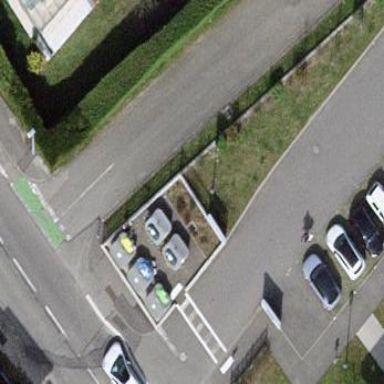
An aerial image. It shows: Recycling container at amenity designated for recycling.